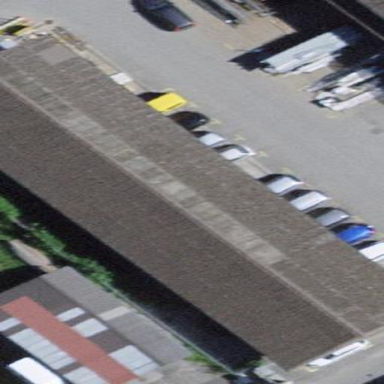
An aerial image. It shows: Warehouse.